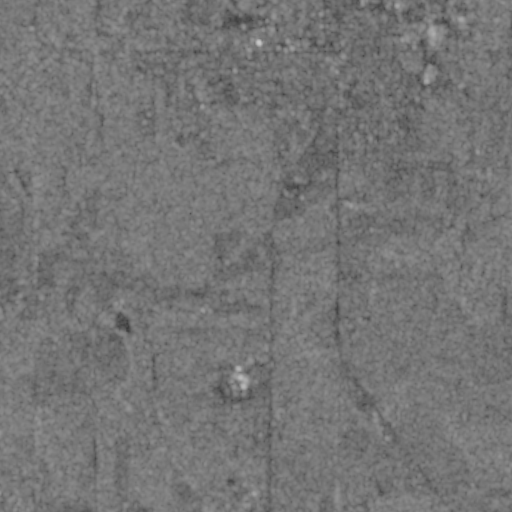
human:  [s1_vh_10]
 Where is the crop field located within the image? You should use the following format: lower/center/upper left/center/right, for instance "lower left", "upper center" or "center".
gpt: The crop field is located in the upper right of the image.
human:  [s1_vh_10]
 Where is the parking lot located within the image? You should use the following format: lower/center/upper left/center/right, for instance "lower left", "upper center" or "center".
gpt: The parking lot is located in the upper right of the image.
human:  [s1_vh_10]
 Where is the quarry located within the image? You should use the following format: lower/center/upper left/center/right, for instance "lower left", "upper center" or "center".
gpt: The quarry is located in the upper right of the image.
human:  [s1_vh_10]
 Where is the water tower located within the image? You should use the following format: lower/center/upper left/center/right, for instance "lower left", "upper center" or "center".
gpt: The water tower is located in the center of the image.
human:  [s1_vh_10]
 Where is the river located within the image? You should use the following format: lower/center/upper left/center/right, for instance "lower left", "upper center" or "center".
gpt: The river is located in the upper of the image.
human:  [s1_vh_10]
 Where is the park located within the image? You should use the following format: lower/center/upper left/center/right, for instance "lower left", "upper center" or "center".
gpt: There is no park in the image.

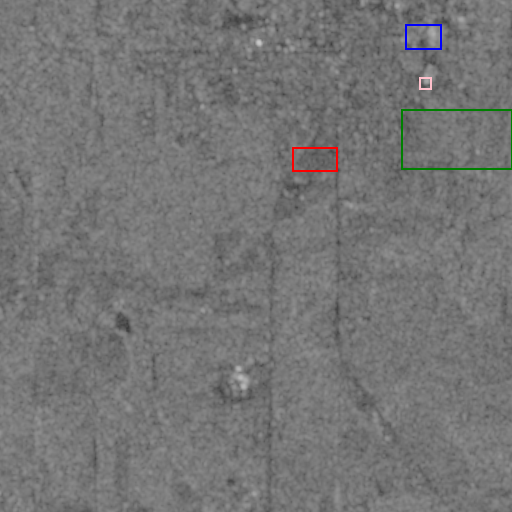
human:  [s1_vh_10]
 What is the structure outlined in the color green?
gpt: The structure outlined in green is a crop field.
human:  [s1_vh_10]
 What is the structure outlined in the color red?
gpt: The structure outlined in red is a park.
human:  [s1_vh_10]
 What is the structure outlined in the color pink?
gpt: The structure outlined in pink is a parking lot.
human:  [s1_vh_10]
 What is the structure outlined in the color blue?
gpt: The structure outlined in blue is a building.
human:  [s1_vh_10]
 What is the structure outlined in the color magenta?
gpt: There is no magenta outline.